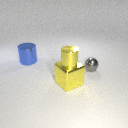
small gray metal sphere behind large yellow metal cube